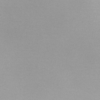
Label: dusty